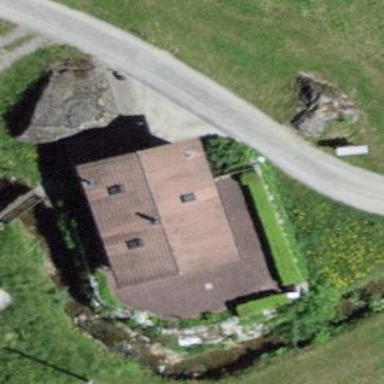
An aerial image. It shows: Detached building.